Field crop: maize
Growth stage: 2
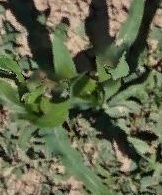
Species: maize